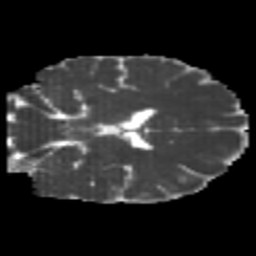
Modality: MD
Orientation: coronal
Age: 25
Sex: female
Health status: healthy
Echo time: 0.074 s